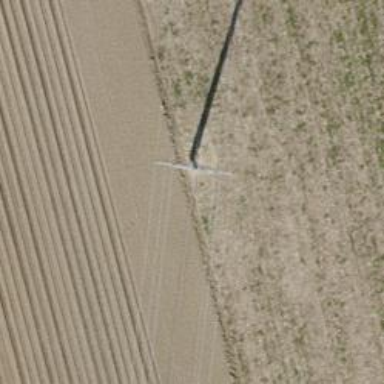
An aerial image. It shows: Power tower.